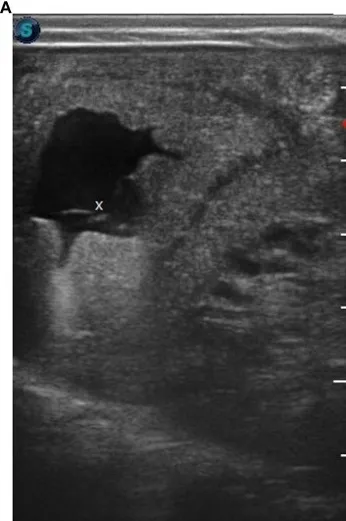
Ultrasonographic confirmation of pregnancy after transfer of cloned blastocyst. (A) The image shows a 17 mm cavity, 22 days after embryo transfer (x indicates fetus).
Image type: radiology (ultrasound)